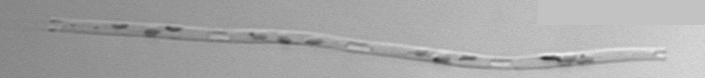
Label: Eucampia_morphytype1